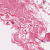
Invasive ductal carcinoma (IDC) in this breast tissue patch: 0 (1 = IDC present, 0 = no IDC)